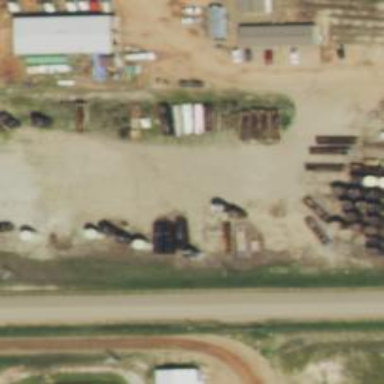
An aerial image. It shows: Storage tank that is man-made.